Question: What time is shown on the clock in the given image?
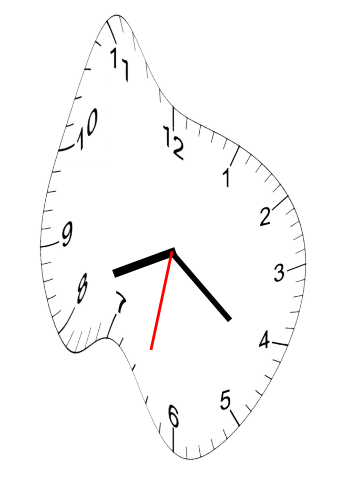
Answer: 08:21:32